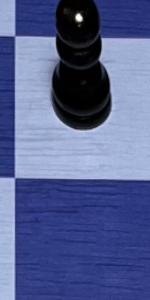
Label: Empty